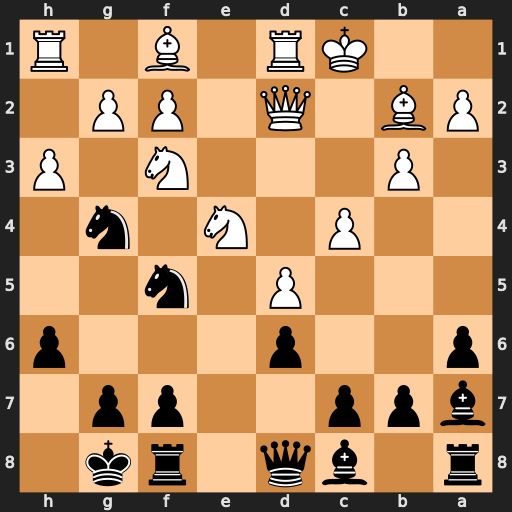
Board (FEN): r1bq1rk1/bpp2pp1/p2p3p/3P1n2/2P1N1n1/1P3N1P/PB1Q1PP1/2KR1B1R
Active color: b
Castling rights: -
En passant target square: -
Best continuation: Nxf2 Nxf2 Be3